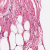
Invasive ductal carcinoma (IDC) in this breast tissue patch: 0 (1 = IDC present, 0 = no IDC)